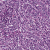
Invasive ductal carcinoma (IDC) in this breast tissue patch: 1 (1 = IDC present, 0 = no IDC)